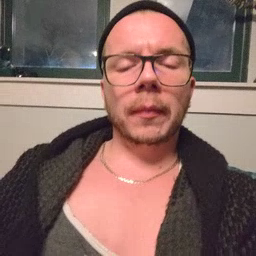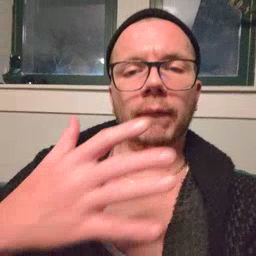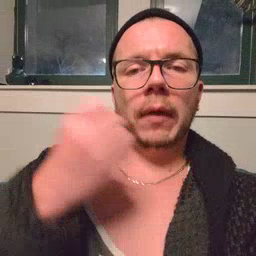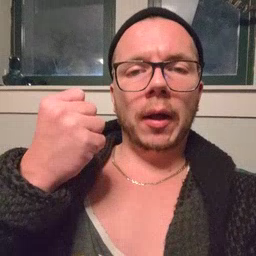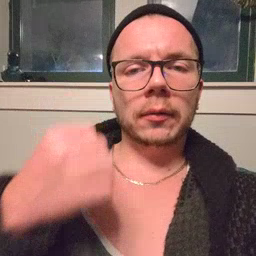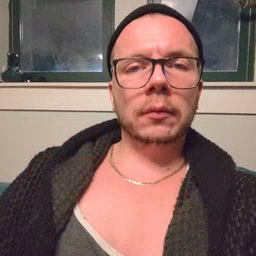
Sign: fast